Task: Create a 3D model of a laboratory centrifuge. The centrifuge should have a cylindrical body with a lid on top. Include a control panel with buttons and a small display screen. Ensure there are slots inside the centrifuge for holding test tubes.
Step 522:
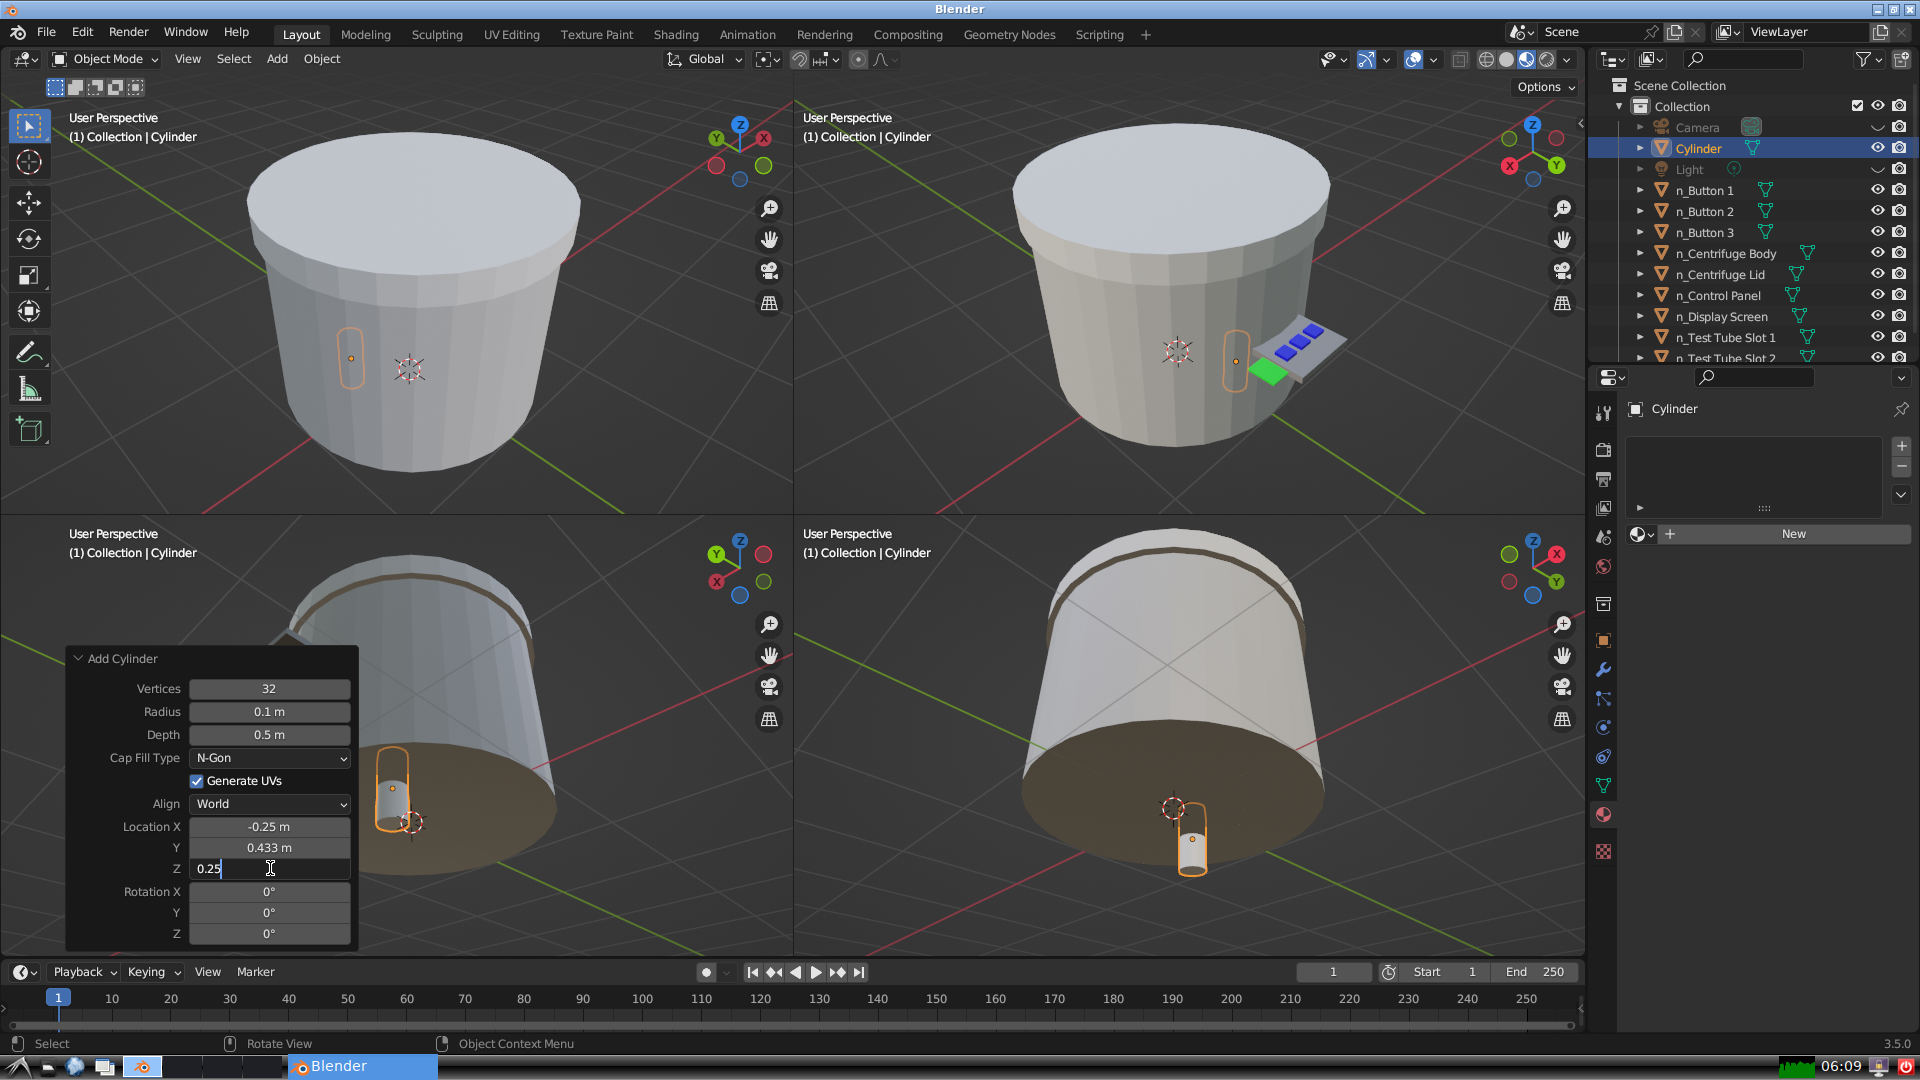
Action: {"key_press": ['Return']}